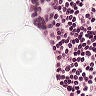
Metastatic tissue present: no